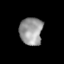
Tissue: lung
Cell type: Epithelial cells
Senescence score: 0.1208
Nuclear area (px): 619
Mean DAPI intensity: 154.268